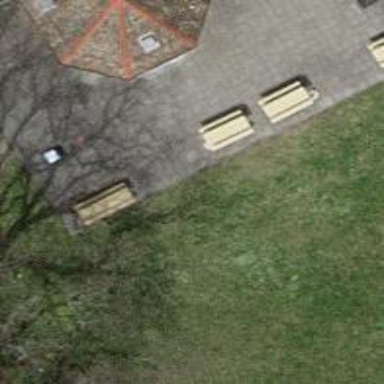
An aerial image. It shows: Picnic table located in leisure land area.